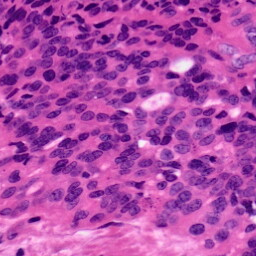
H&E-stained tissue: Ovarian